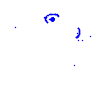
Particle: kaon